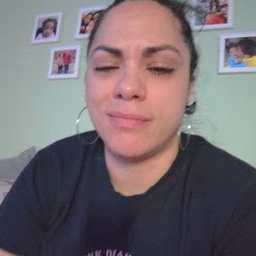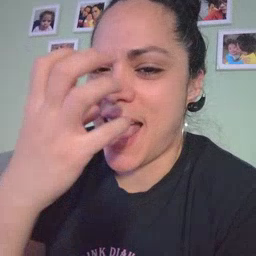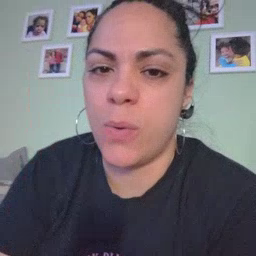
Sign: clown